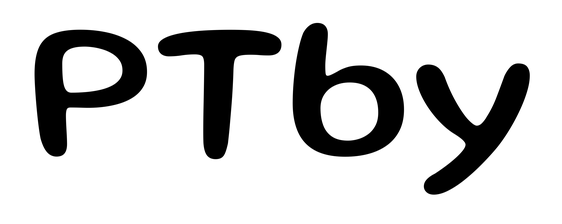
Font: Gluten_Regular